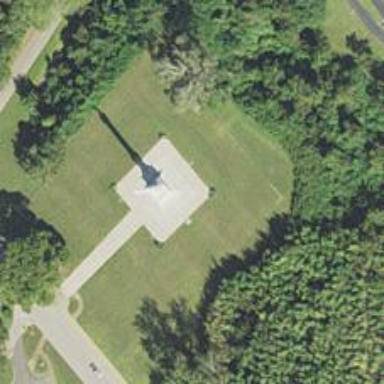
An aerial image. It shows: Memorial site with historic significance.